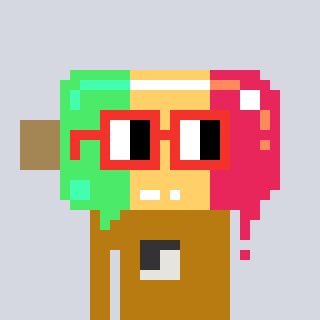
a pixel art character with square red glasses, a icepop-shaped head and a gold-colored body on a cool background